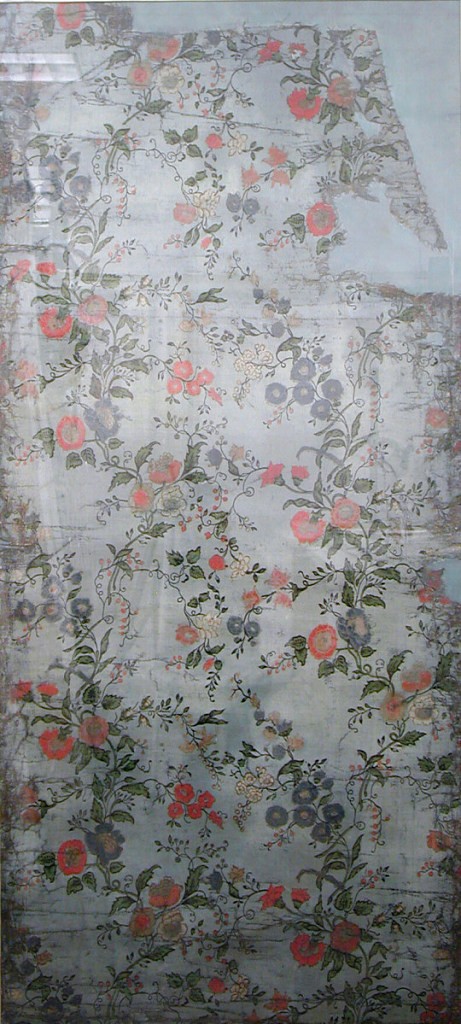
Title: Sidewall
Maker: J. B. Nothnagel
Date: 1760
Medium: Block printed and hand painted on linen
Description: Ascending serpentine design of vine tendrils and flowering branches. Two repeats to the width in drop-repeating relationship. Orange, pink, blue and white flowers, green leaves and stems with black outlines. Printed in ouline with forms (blocks?) and stencils, on linen ground. Floral patterned wachstuch or wax cloth.